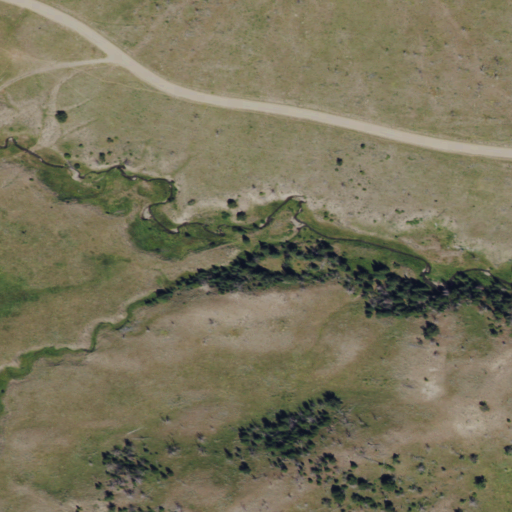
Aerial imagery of valley in Wyoming named Hess Creek Draw containing shrub, evergreen forest, and grassland